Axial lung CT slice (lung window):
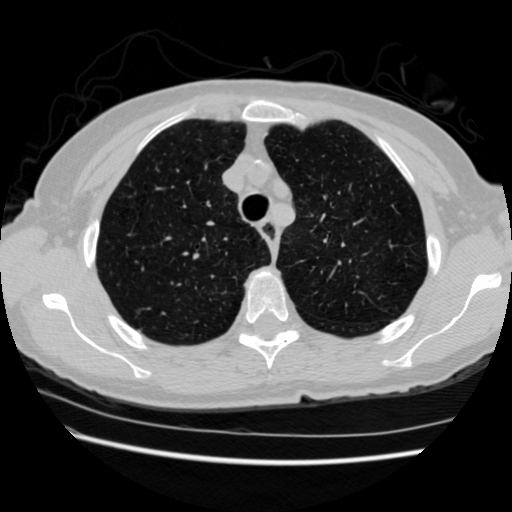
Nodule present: no